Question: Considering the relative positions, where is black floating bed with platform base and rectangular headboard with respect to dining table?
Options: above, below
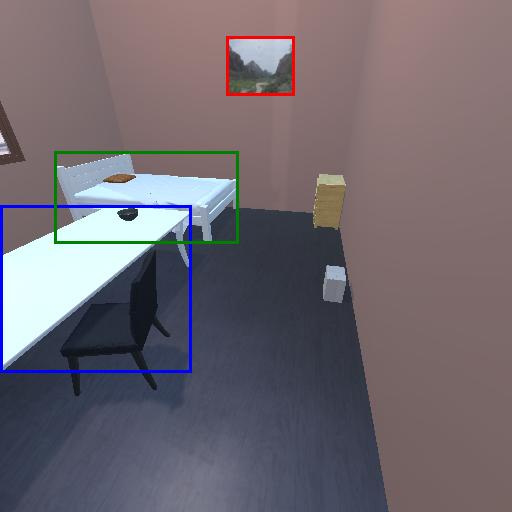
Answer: above